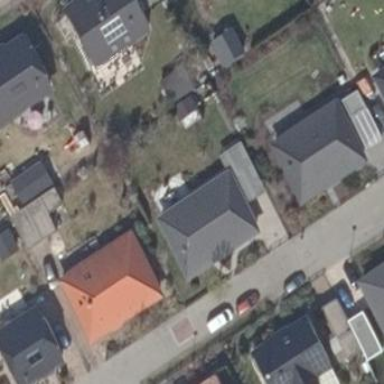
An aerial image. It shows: House with hipped roof oriented along its structure. The roof is grey in color.